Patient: sex F, age 61
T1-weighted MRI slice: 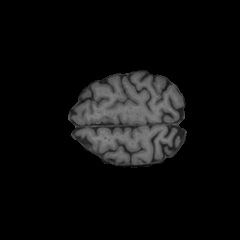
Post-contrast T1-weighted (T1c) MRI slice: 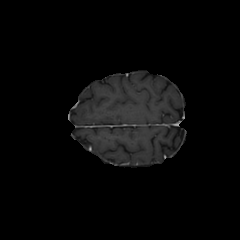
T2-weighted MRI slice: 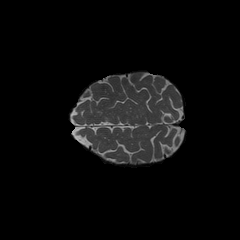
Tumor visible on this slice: no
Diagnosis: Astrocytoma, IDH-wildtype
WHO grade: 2